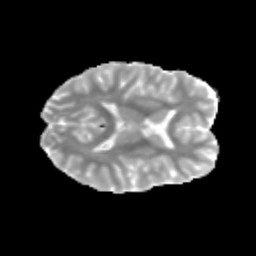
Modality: MD
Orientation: axial
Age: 14
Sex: female
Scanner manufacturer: siemens
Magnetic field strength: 3 T
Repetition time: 3.8 s
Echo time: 0.07 s